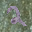
Label: 2